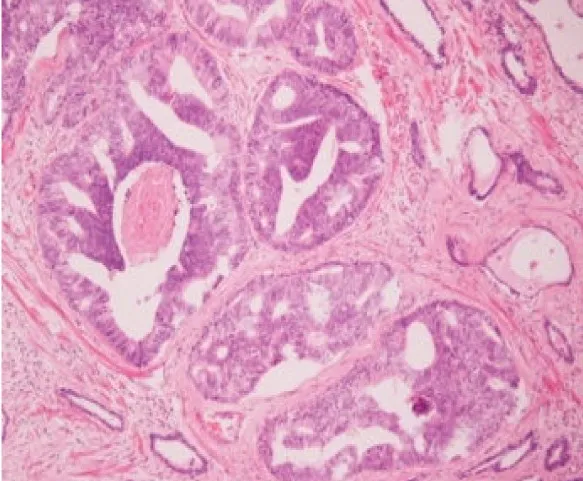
Ductal adenocarcinoma of the prostate.
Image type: pathology (h&e)